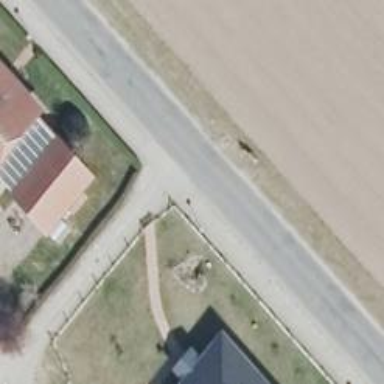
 there is sidewalk with good smoothness."